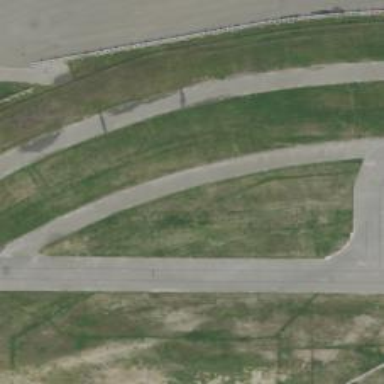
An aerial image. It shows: Motor sport raceway.